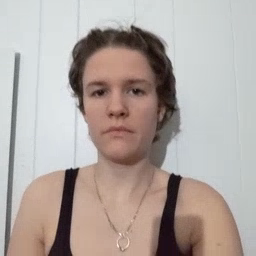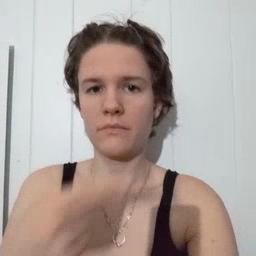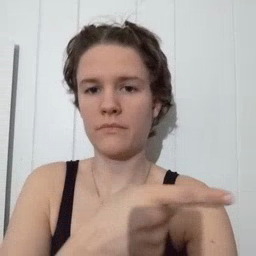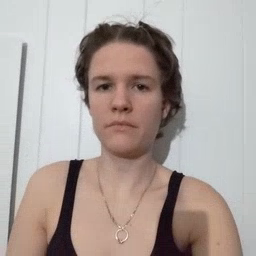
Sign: hesheit